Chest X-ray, PA view. Patient: 34 years old, sex M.
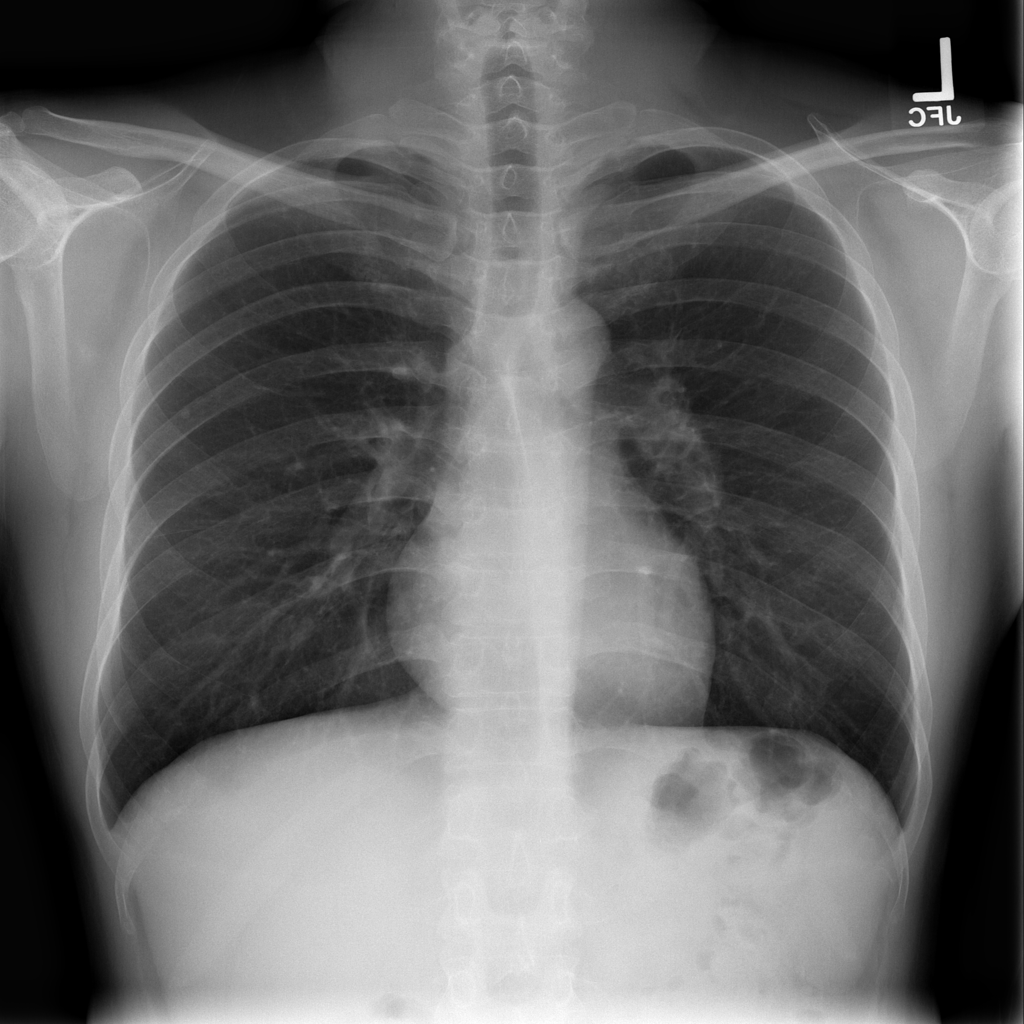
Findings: No Finding